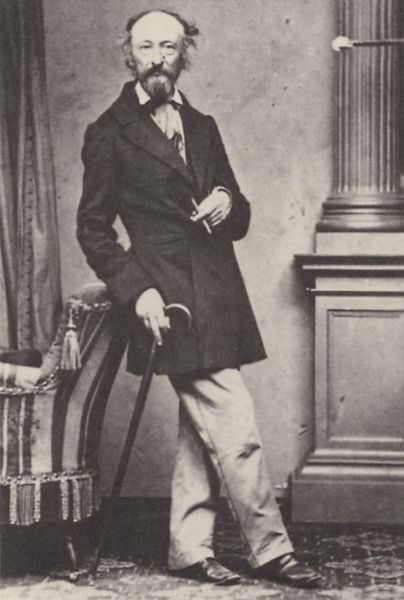
Titel: Münchner Künstler; Knut Bade, Maler
Künstler: Joseph Albert
Standort: Augsburg/München
Institution: Stadt- und Staatsbibliothek/Stadtarchiv
Schlagwörter: dunkel, mann, schatten, weiß, elegant, grau, hell, hintergrund, licht, nase, pfeiler, raum, schwarz, stirn, stuhl, säule, säulen, tisch, zimmer, blick, ornament, schleife, teppich, alt, anzug, bart, hemd, hose, jacke, wand, augen, falten, kragen, sockel, stehen, stein, vollbart, bild, bildnis, herr, innenraum, portrait, porträt, vorhang, schlank, boden, figur, haare, interieur, mantel, pose, schnur, sessel, stehend, innen, en face, locken, seide, stock, beine, lehne, gehstock, schuhe, stab, hosen, pilaster, sepia, chair, column, curtain, curtains, fringe, hands, white, frack, bezug, black, carpet, face, fauteuil, gardine, gray, hair, interior, nose, old, room, salon, wall, krawatte, rauchen, zigarre, glatze, seitenansicht, angelehnt, atelier, gestreift, streifen, looking, picture, rug, teppichboden, floor, innenansicht, quaste, podest, fein, fliege, gehrock, jackett, jacket, foto, fotografie, photographie, stütze, orient, steht, schwarz weiss, portait, spazierstock, posieren, photo, ganzfigur, schwarz weis, hand, stirnglatze, cigar, cigarillo, rauchend, smoker, zigarette, zigarillo, raucher, man, troddel, zugeknöpft, head, drapes, eyes, stand, suit, basis, trottel, anlehnen, black and white, decoration, gaze, coat, mouth, glasses, beard, old man, direkt, lehnend, cravat, leaning, gekreuzt, tie, drape, drapery, still life, kanelüren, notes, halbsäule, bald, pants, shoe, shoes, eye, legs, bare, finger, fingers, cane, walking stick, figure, gelehnt, pillar, cigarette, smoking, dtuhl, schuge, stick, forehead, shirt, standing, illustion, status, mittelfinger, stuhk, fluted, photograph, photography, porträtfotografie, kurzmantel, porträtphotographie, porträtfoto, atrlier, ganzdarstellung, gehhilfe, halb glatze, krageraucher, manetel, mann fotografie, persertepich, sakk, spatzierstock, vollfigur, faded, handstock, bold, monocle, moustache, stcok, leg, raucht, image, schwarzeriß, zigare, cuffs, 19th century, 1850, grayscale, panel, living room, indoors, l, worn, t, protrait, striped, noes, nails, b, 1800s, r, patterned, upholstery, gardinezigarre, zigarrew, full body, gardnie, direct gaze, smoking room, long coat, armchir, bald headed, monacle, photogoraph, craveat